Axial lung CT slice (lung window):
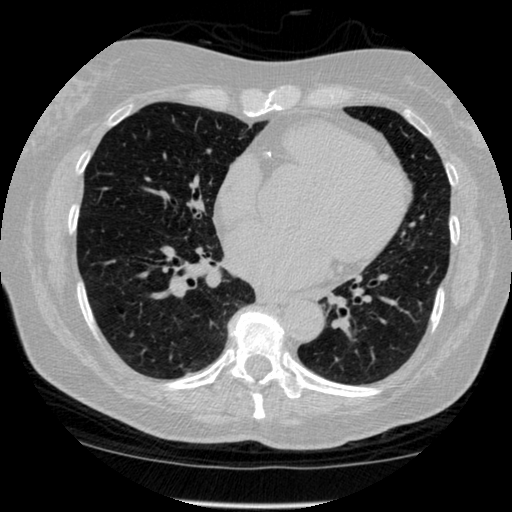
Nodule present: no